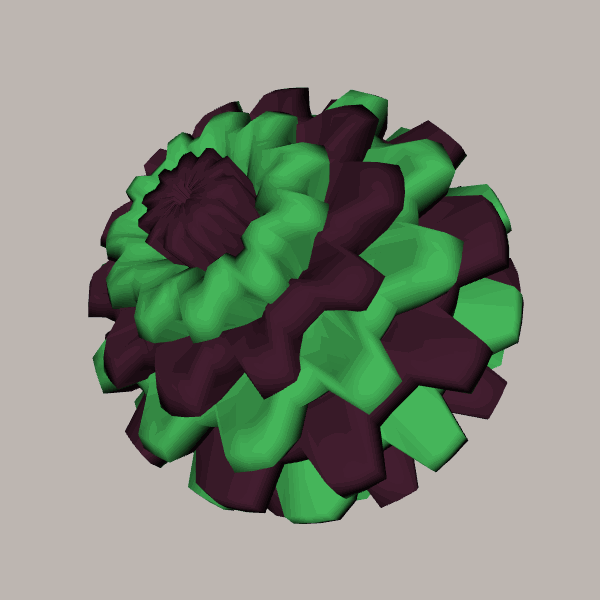
Background: light